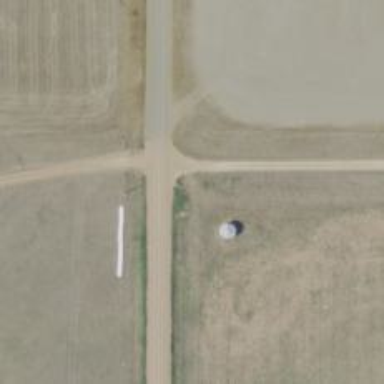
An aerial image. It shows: Silo.